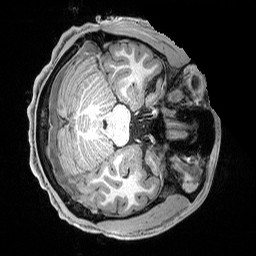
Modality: T1w
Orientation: axial
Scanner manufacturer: siemens
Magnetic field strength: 3 T
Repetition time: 2.5 s
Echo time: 0.0029 s